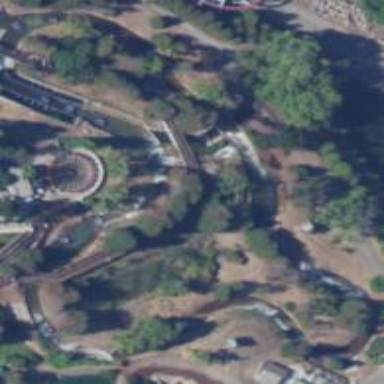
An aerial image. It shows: River rafting attraction.